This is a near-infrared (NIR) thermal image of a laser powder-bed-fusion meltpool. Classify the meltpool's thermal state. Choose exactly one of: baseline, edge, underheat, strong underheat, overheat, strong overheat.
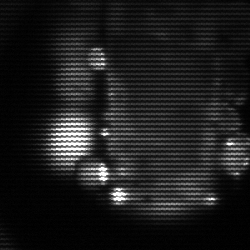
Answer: strong underheat